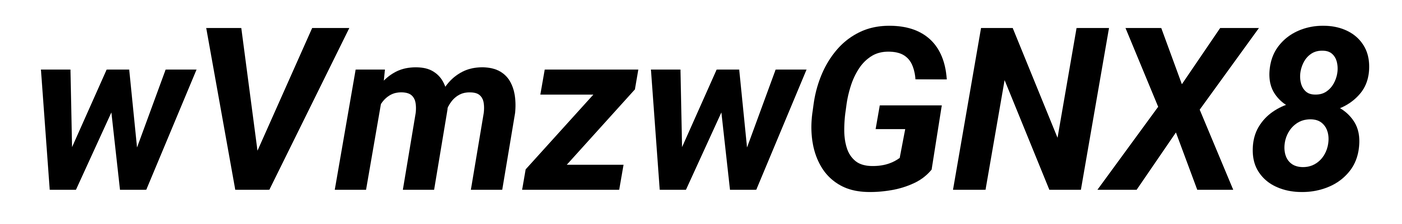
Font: Roboto-Italic_Bold_Italic